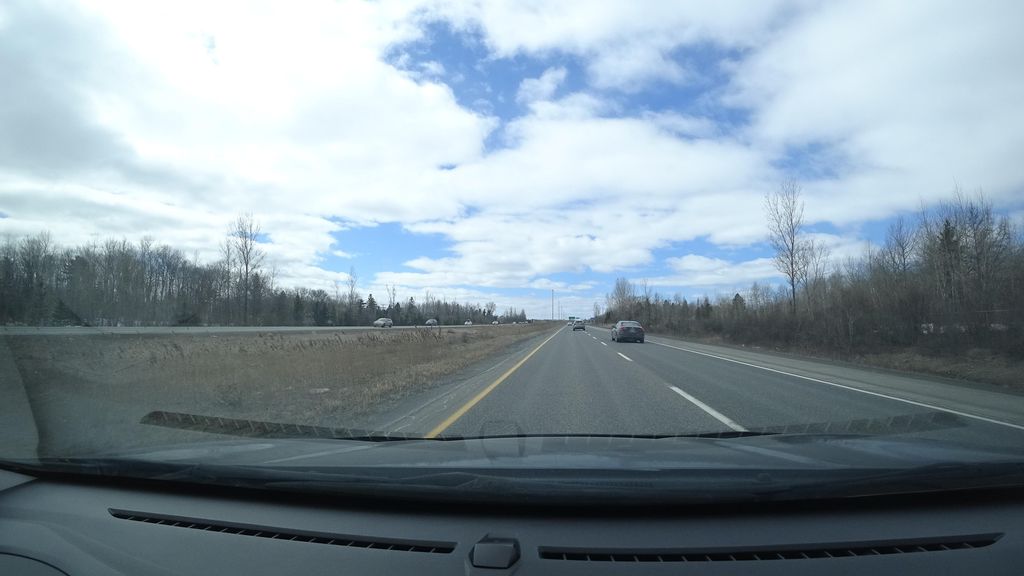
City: quebec_city